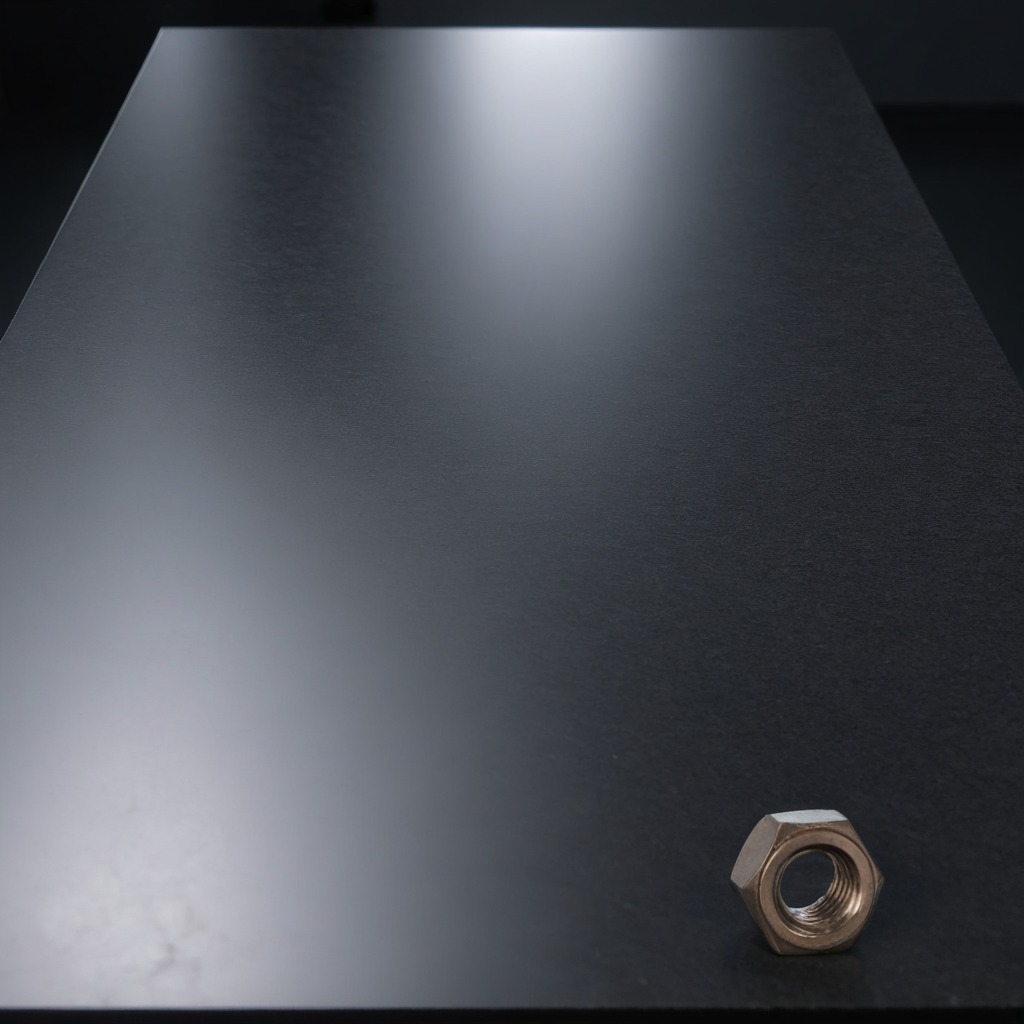
A metal nut is lying on the clean granite table inside a workshop at night.